Question: I've been working on TNC for my client. This content will have a lot of '<li></li>' tags. So in order to create the automated numbering, I've been using below code to do the magic.
'''
ol {counter-reset: section;list-style-type: none;padding-left:0}
ol li {counter-increment: section;font-weight:700}
ol li:before {content: counters(section, ".") ". "}
ol li ol {padding-left:15px}
ol li ol li {margin:10px 0}
ul {list-style-type:lower-alpha}
ul li:before {content: ""}
'''
'''
<ol>
<li>
<span class="underline">Title</span>
<ol>
<li>
Content
</li>
<li>
Content
</li>
<li>
<span class="underline">Sub title</span>
<ul>
<li>
Sub Content
</li>
<li>
Sub Content
</li>
<li>
Sub Content
</li>
</ul>
</li>
<li>
Content
</li>
</ol>
</li>
</ol>
'''

<URL>
The problem is the counter seems to be broken after 'lower-alpha' style list. I would like to avoid using javascript in this process as this page will be called in other page using <URL>.
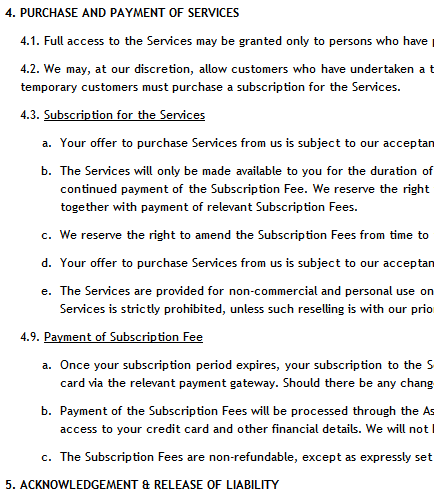
Answer: TRY
'''
ol {counter-reset: section; list-style-type:none;padding-left:0}
ol li:before {counter-increment: section;font-weight:700;content: counters(section, ".") ". "}
ul {counter-reset: section; list-style-type:lower-alpha}
ul li:before {counter-increment: section; content: ""}
'''
<URL>
### update
add 'counter-reset' on 'ul' for the next (inner) listings
'''
ul {counter-reset: section;list-style-type:lower-alpha}
ul li {counter-increment: section;}
ul li:before {content: ""}
'''
<URL>
Read more on <URL>